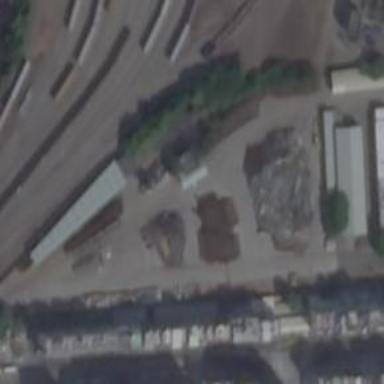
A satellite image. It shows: Yard meant for services.